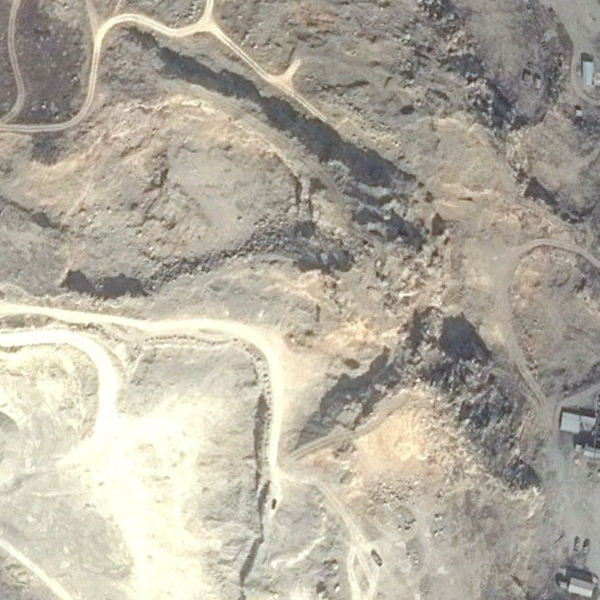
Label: BareLand